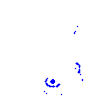
Particle: pion